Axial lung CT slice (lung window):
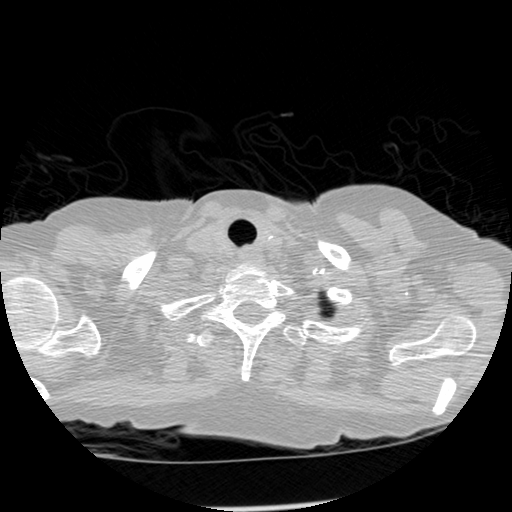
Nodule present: no